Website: bh-photo
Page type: customer-info-address
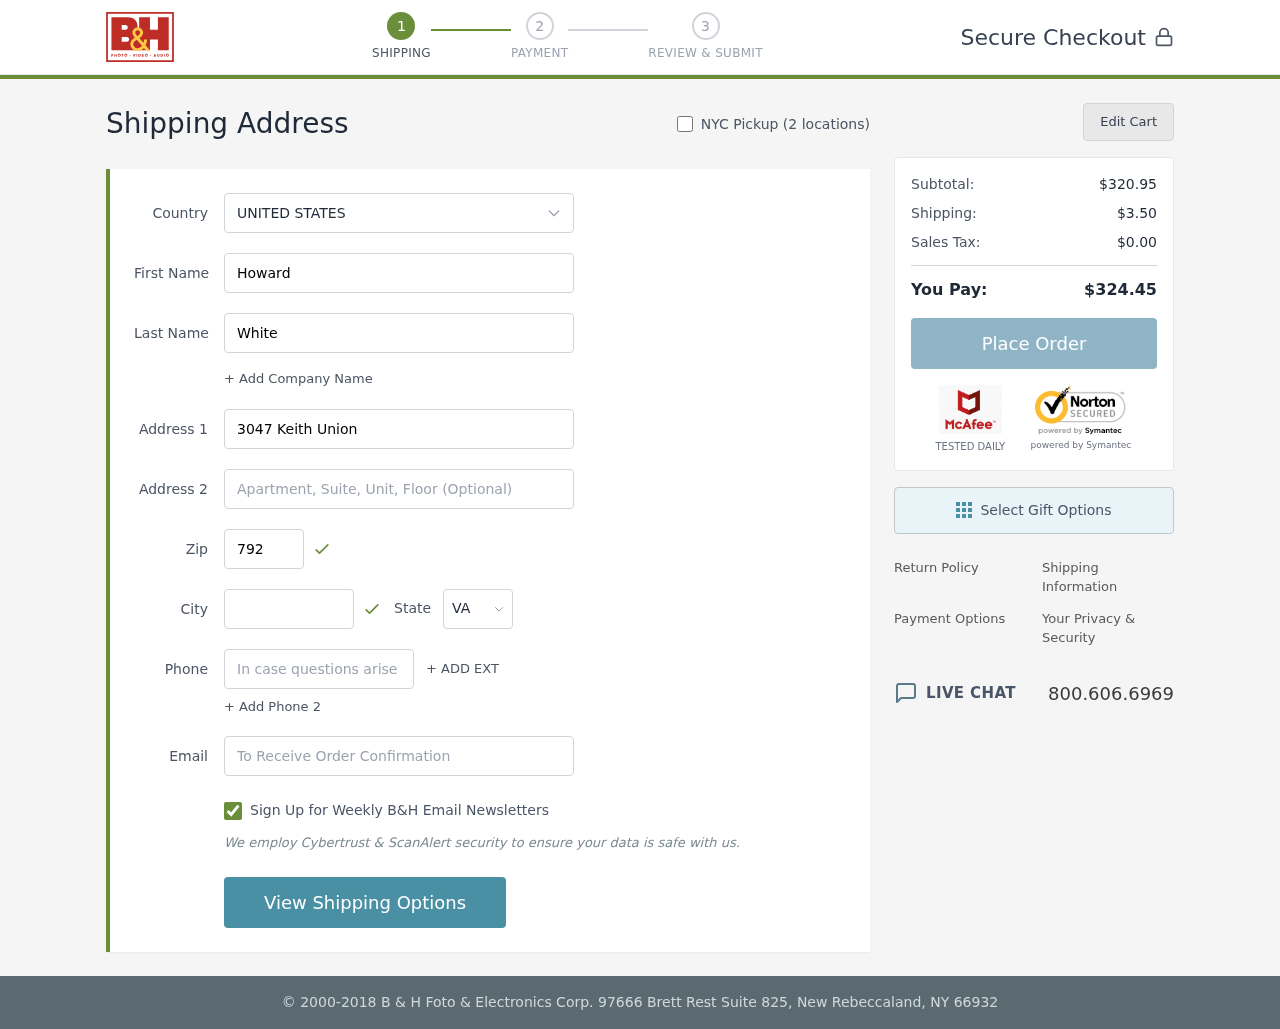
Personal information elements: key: PII_CITY
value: West Maurice
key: PII_COUNTRY
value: United States
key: PII_EMAIL
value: howard_white@hotmail.com
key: PII_FIRSTNAME
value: Howard
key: PII_LASTNAME
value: White
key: PII_PHONE
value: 5304673809
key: PII_POSTCODE
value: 79253
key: PII_STATE_ABBR
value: VA
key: PII_STREET
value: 3047 Keith Union
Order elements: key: ORDER_SUBTOTAL
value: $320.95
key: ORDER_SHIPPING_COST
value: $3.50
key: ORDER_TAX
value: $0.00
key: ORDER_TOTAL
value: $324.45